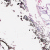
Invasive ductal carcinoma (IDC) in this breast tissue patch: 0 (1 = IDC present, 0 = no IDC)